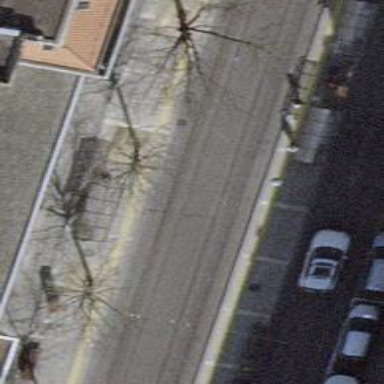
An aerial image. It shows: Tram stop with stop position for public transport.